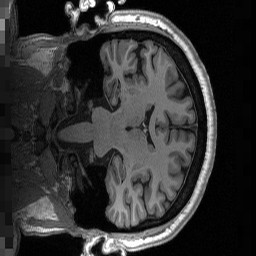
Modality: T1w
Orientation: coronal
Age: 42
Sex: female
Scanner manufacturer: siemens
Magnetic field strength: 3 T
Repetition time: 2.53 s